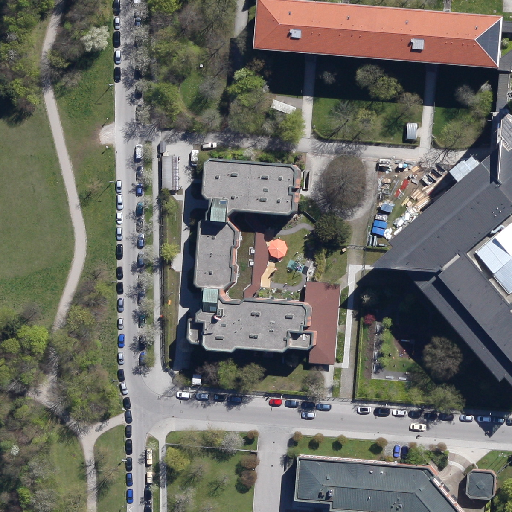
Referring expression: road